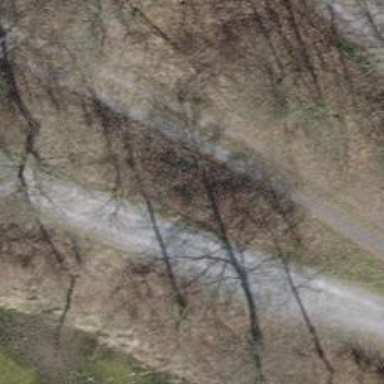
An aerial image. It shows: Footway with surface of fine gravel.